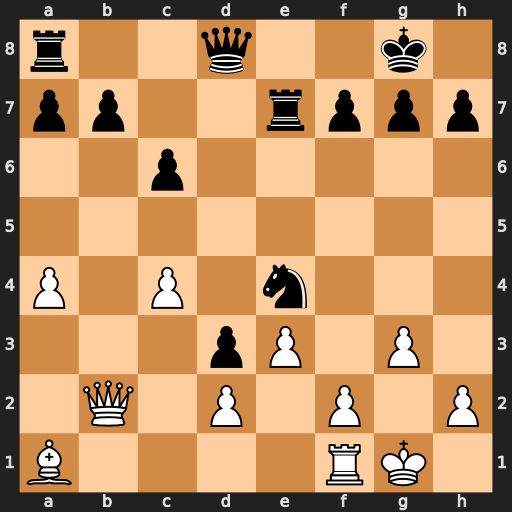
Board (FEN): r2q2k1/pp2rppp/2p5/8/P1P1n3/3pP1P1/1Q1P1P1P/B4RK1
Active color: w
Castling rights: -
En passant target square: -
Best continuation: Qxg7#